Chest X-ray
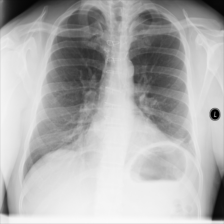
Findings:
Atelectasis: negative
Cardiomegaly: negative
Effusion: negative
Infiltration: negative
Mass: positive
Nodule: negative
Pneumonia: negative
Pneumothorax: negative
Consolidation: negative
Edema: negative
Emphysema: negative
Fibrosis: negative
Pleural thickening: negative
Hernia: negative